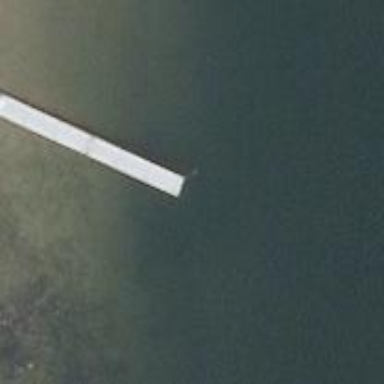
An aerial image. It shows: Man-made pier.